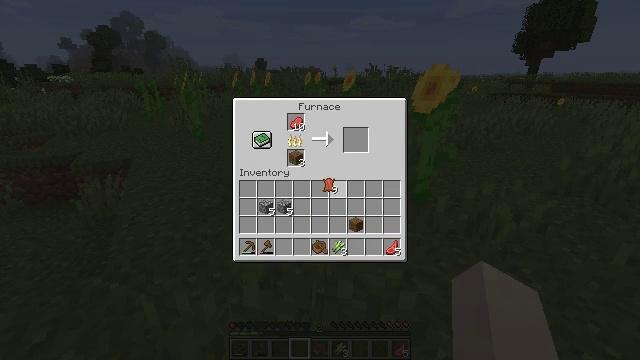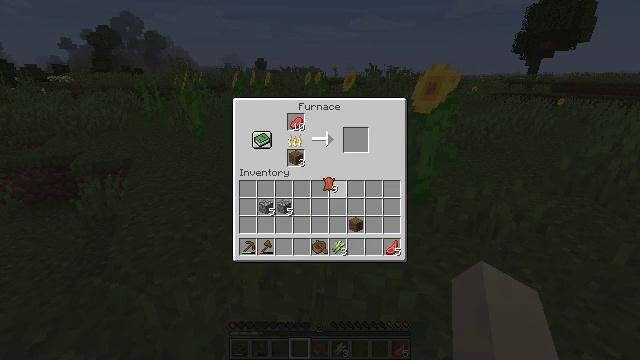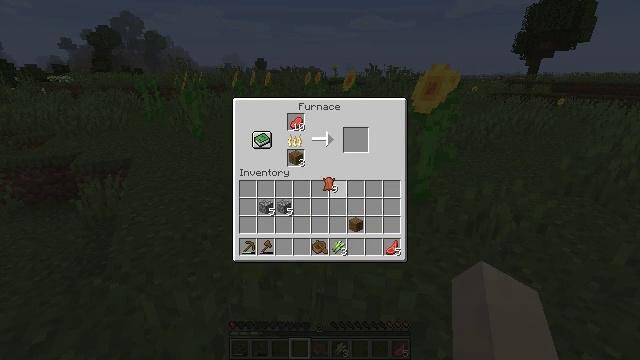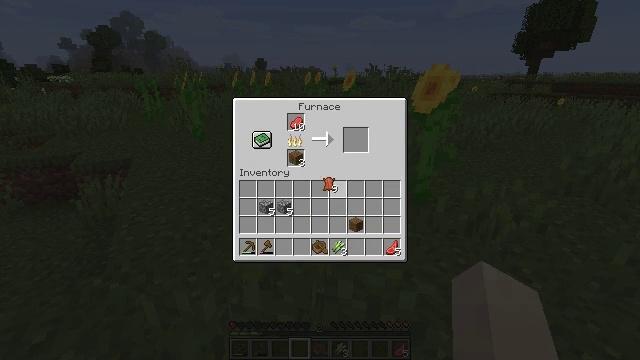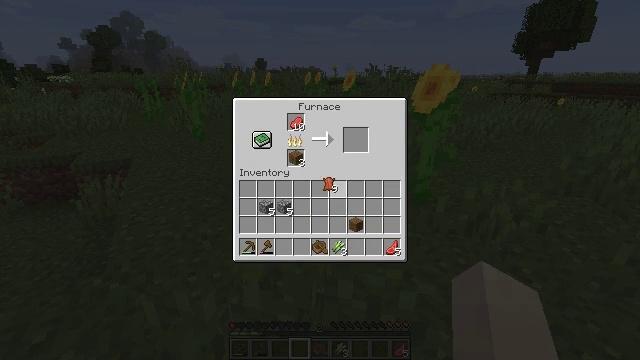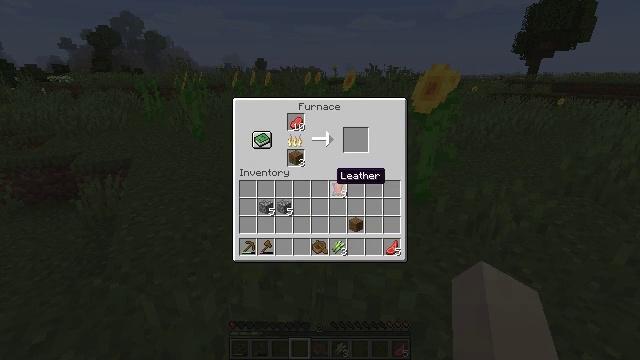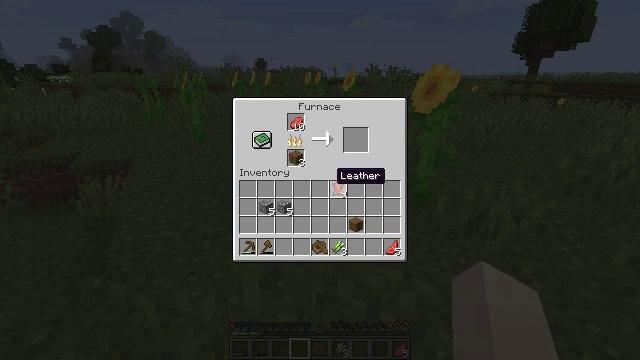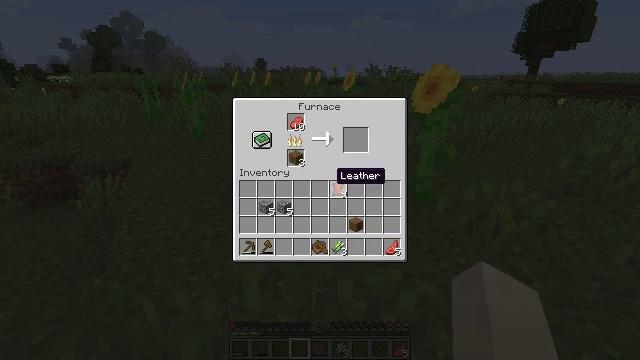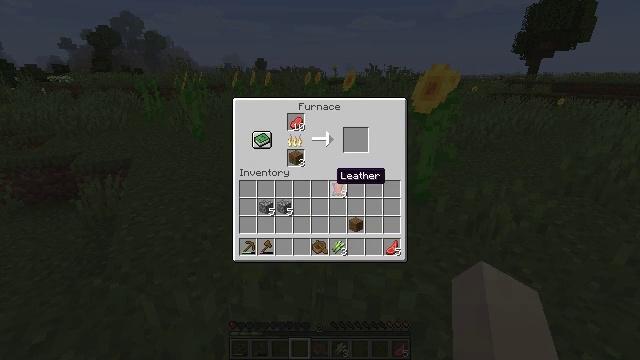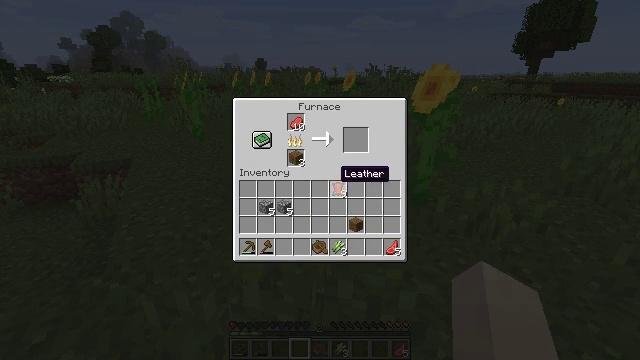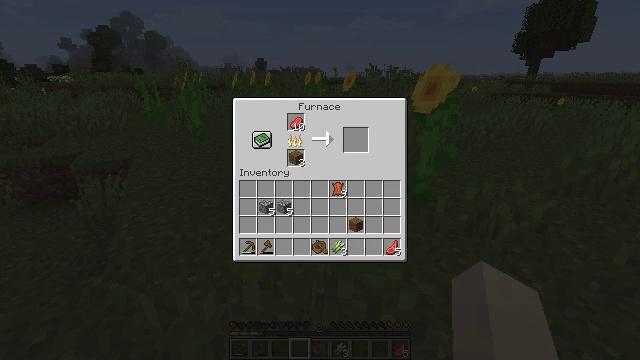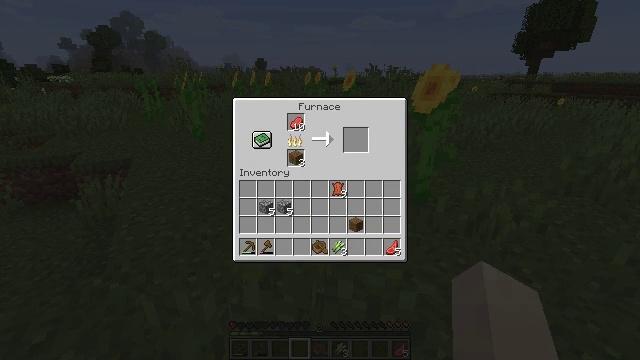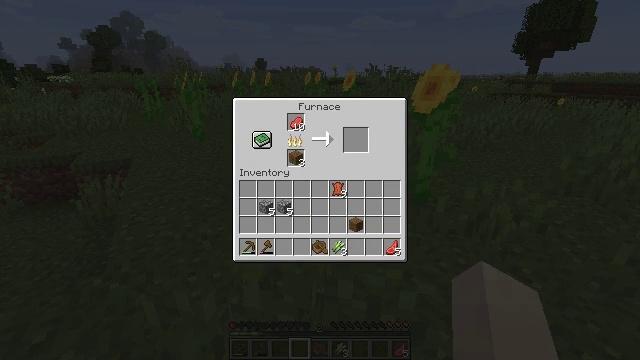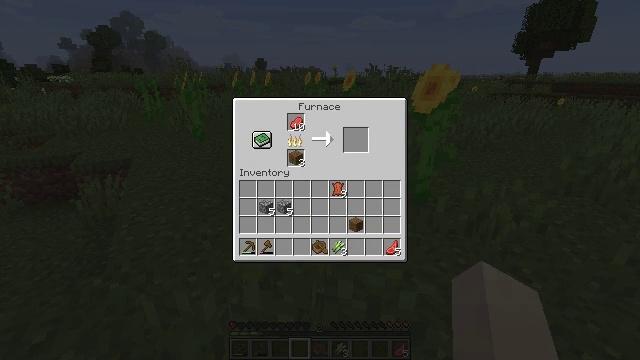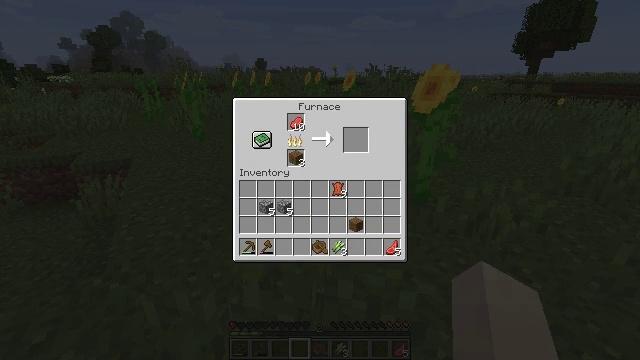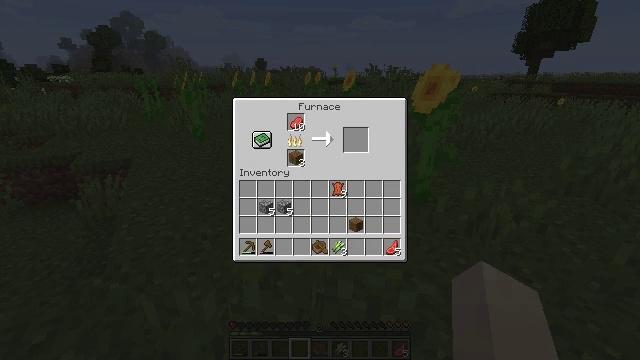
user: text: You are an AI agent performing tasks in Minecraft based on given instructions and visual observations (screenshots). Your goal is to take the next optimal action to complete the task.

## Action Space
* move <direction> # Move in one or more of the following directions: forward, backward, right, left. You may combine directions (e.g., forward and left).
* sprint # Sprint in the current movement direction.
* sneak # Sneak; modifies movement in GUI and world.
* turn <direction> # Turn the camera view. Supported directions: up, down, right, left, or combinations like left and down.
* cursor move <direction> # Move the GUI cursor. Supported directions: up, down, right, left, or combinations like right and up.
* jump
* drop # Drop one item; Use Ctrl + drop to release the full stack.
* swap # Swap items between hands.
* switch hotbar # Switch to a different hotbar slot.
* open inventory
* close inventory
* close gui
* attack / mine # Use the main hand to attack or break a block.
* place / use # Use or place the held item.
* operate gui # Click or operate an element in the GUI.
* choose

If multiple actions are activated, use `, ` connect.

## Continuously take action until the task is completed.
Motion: motion action
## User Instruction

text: craft item air
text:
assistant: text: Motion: no_op
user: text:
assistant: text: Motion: no_op
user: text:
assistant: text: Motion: operate gui
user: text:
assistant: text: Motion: operate gui
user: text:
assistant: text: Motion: no_op
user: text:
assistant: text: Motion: no_op
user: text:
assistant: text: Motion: no_op
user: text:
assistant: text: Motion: no_op
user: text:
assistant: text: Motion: no_op
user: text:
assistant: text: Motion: cursor move right and up
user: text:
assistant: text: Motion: no_op
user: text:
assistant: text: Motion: no_op
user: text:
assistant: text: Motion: no_op
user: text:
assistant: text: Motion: no_op
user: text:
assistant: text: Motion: no_op
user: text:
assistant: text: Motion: no_op
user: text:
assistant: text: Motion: no_op
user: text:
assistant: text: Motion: no_op
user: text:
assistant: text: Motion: no_op
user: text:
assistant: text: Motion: no_op
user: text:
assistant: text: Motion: no_op
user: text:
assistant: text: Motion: no_op
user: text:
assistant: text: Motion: no_op
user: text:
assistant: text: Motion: no_op
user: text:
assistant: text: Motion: no_op
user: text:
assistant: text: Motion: no_op
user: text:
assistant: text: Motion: no_op
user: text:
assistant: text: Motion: no_op
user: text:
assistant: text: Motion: no_op
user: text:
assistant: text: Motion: no_op